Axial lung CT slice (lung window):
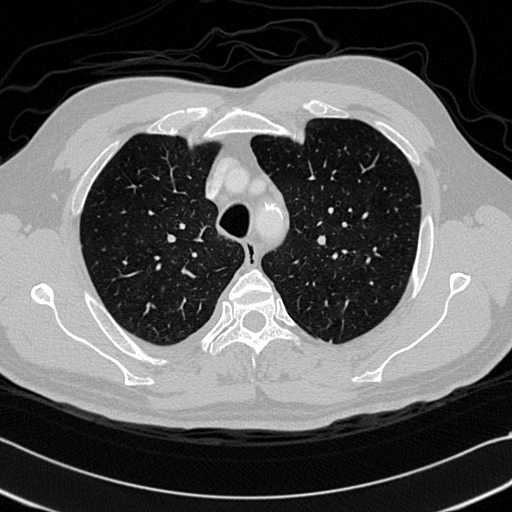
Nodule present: no